Question: I am working on ASP.NET MVC3 application and we are using jQuery-grid to show data from the database.
It seem that I lack the knowledge of some pretty basic concepts here but please be polite and try to help if you can.
To save some writing here is a print screen of the structure of scripts in the MVC project:

I think I have included all files that I need. Currently I'm working with 'WorkingForms.js' where I have this :
'''
//=====================================================================================================
// Page Filter
//=====================================================================================================
ClientsPageFilter = function (params) {
this.init(params);
};
ClientsPageFilter.prototype = {
parent: null,
init: function (params) { },
basePageFilter: new BasePageFilter(),
initFilter: function () {
var self = this;
self.basePageFilter.parent = self;
// Pass to base class - Filter ID, ID of Filter button, ID of Reset button
self.basePageFilter.initFilter("#accordionFilter", "#bFilter", "#bReset");
},
resetFields: function () {
$("#txtFilterName").val('');
},
getFilterConditions: function () {
var filter = [];
filter.push({ field: 'Name', op: 'na', data: $('#txtFilterName').val() });
return jQuery.stringify(filter); //ok, here we return the push data and now...?
}
};
'''
My filter and reset buttons looks like this :
'''
input type="button" id="bFilter" value="Filter" class="ui-button ui-widget ui-state-default ui-corner-all ui-button-text-only" onclick="ClientsPageFilter.prototype.getFilterConditions()"/>
<input type="button" id="bReset" value="Reset" class="ui-button ui-widget ui-state-default ui-corner-all ui-button-text-only" onclick="ClientsPageFilter.prototype.resetFields()"/>
'''
In the console I can see that I get the 'return jQuery.stringify(filter);' value but I don't know how to proceed form here. Does the jQuery grid has build-in option to send those request to the server and fetch the result filtering the page and what should I look for if that so or do I have to write some custom jQuery Ajax which should post the data to my controller which is :
'''
[HttpPost]
public JsonResult Get()
{
GridSettings gridSettings = MaintenanceCheckSystem.Utils.Helpers.LoadGridSettingsByRequest(Request);
return Json(DocumentService.List(gridSettings), JsonRequestBehavior.AllowGet);
}
'''
Where 'LoadGridSettingsByRequest(Request)' is this :
'''
public static GridSettings LoadGridSettingsByRequest(System.Web.HttpRequestBase request)
{
int page = 1;
if (!string.IsNullOrWhiteSpace(request["page"]))
{
int.TryParse(request["page"], out page);
}
//more code...
GridFilter filter = new GridFilter();
if (!string.IsNullOrWhiteSpace(request["filters"]))
{
string jsonString = request["filters"];
filter = new JavaScriptSerializer().Deserialize<GridFilter>(jsonString);
}
GridSettings gridSettings = new GridSettings()
{
PageIndex = page,
PageSize = limit,
SortColumn = request["sidx"],
SortOrder = string.Compare(request["sord"], "asc", true) == 0 ? Direction.Ascending : Direction.Descending,
Where = filter
};
return gridSettings;
}
'''
and 'DocumentService.List(gridSettings)' just makes the call to the database and fetch the data.
I think I have to somehow call the 'Get' method form my controller passing the stringified filter, but this part is what is really unclear to me.
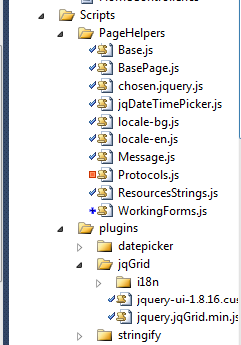
Answer: One suggestion: Always Write function in button with return like:
'''
<input type="button" id="bFilter" value="Filter" class="ui-button ui-widget ui-state-default ui-corner-all ui-button-text-only" onclick="return ClientsPageFilter.prototype.getFilterConditions()"/>
<input type="button" id="bReset" value="Reset" class="ui-button ui-widget ui-state-default ui-corner-all ui-button-text-only" onclick="return ClientsPageFilter.prototype.resetFields()"/>
'''
Function to send viewModel's data from .js to contoller:
'''
function submitForm() {
showAjaxLoader("addLoader");
var path = getAbsolutePath("MyController", "Save");
var viewModel = getViewModel();
$.ajax({
url: path,
contentType: 'application/json; charset=utf-8',
type: 'Post',
dataType: 'html',
data: JSON.stringify(viewModel),
cache: false
})
.success(function (result) {
hideAjaxLoader("addLoader");
$("#addLoader").html(result);
$("#btnSave").focus();
})
.error(function (xhr) {
handleAjaxError();
});
}
'''
And this function is to get the viewmodel's data:
'''
function getViewModel() {
var viewModel = {
'ID': $("#ID").val(),
'EmployeeName': $("#EmployeeName").val(),
.
.
.
.
};
return viewModel;
}
'''
You should have post method and not the GET.
and in your controller's POST method you should have parameter of your model type like:
'''
[HttpPost]
public ActionResult Save(MyModel viewModel)
{
}
'''